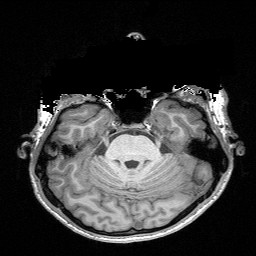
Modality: T1w
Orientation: coronal